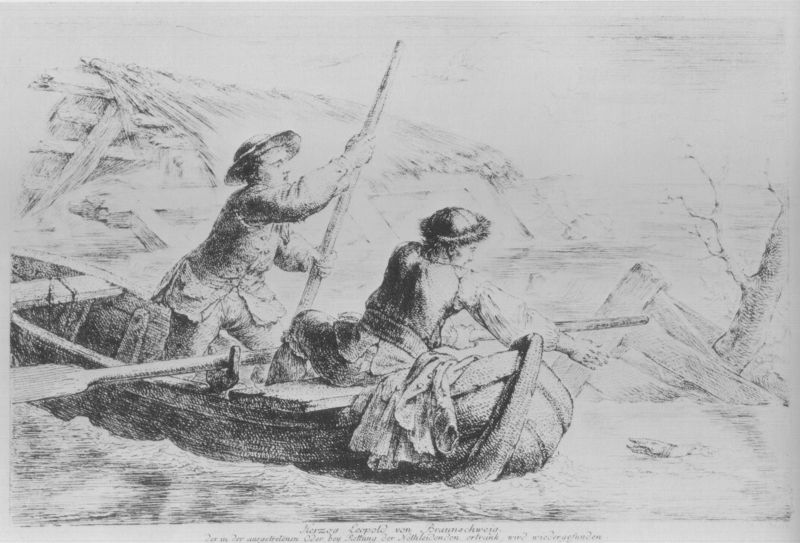
Titel: Der Tod des Herzogs Leopold von Braunschweig, der in der Oder ertrank, als er den Verunglückten zu Hilfe eilte
Künstler: Bernhard Rode
Standort: Kiel
Institution: Kunsthalle zu Kiel der Christian-Albrechts-Universität
Schlagwörter: baum, hand, kampf, mann, meer, wasser, weiß, bäume, fluss, menschen, see, sitzen, ufer, äste, frau, grau, hell, holz, hut, hüte, männer, rücken, schwarz, skizze, stroh, zeichnung, dach, gürtel, haus, schleier, zaun, haube, leute, rock, hose, jacke, mütze, mützen, arm, gesicht, stehen, hände, niederlande, ast, baumstamm, horizont, wind, gewässer, hütte, hochwasser, haare, mantel, stehend, stoff, tücher, decke, knopf, boot, boote, kahn, paddel, ruder, stock, schärpe, kopfbedeckung, schiff, schrift, welle, wellen, venedig, zwei, stab, fischer, knaben, mast, grafik, treiben, bank, bug, angst, flut, katastrophe, not, planken, querformat, schiffbruch, seenot, sturm, sturmflut, stämme, treibholz, untergang, wogen, holzboot, ruderboot, ruderer, rudern, zwei männer, bretter, knöpfe, stangen, scheune, schwimmen, druck, schwarz-weiß, schraffur, schraffuren, radierung, stich, text, jacken, entwurf, rom, seegang, fisch, wams, wrack, kniebundhose, überflutung, überschwemmung, stange, kupferstich, sitzbank, bildunterschrift, stecken, beschreibung, gestrandet, kentern, retten, rettung, nachen, paddeln, hausdach, retter, staken, seeleute, bruch, barke, planke, wassermassen, rettungsboot, ruderblatt, schiffsbruch, ertrinken, schiffsunglück, ruhiges wasser, entern, patronengürtel, kanbe, begleittext, skull, balcken, nahd, bewegung, naturgewalt, diagonale, malerisch, stabnge, segelstange, manrel, rudwr, ertrinkener